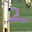
Label: 2